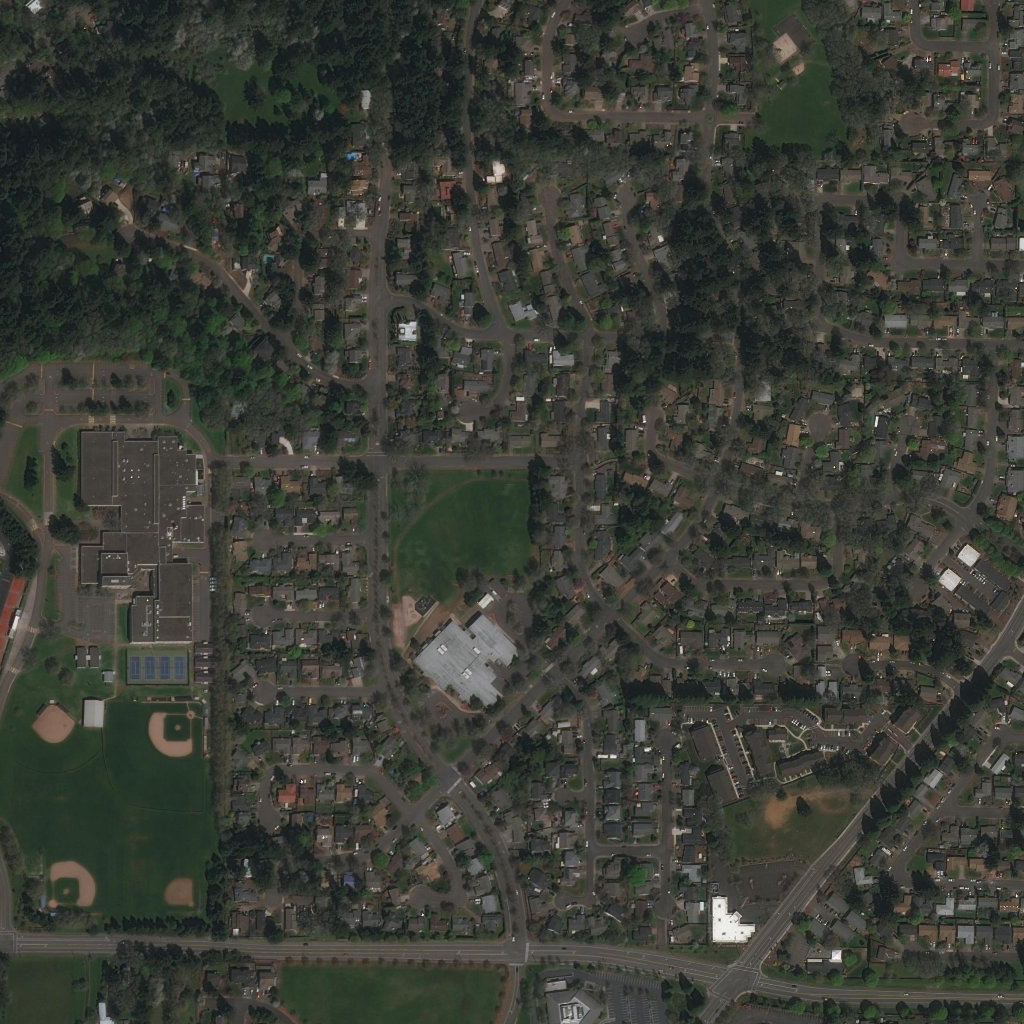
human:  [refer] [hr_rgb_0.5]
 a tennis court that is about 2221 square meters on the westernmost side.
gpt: <box>[[12, 63, 18, 66, 0]]</box>

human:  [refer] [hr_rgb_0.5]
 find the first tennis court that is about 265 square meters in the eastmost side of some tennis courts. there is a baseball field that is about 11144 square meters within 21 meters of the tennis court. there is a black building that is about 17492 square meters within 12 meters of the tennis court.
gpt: <box>[[16, 64, 17, 66, 0]]</box>